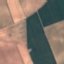
Label: AnnualCrop